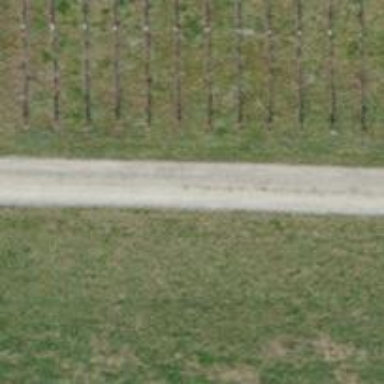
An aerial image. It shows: Track with grade2 pebblestone surface.